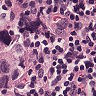
Metastatic tissue present: yes